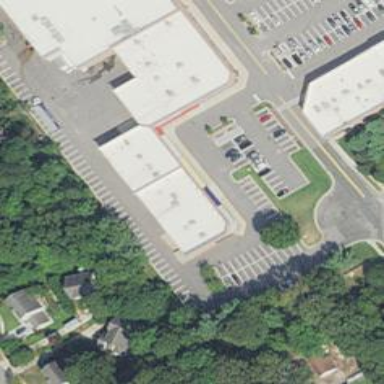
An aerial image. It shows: Commercial building.